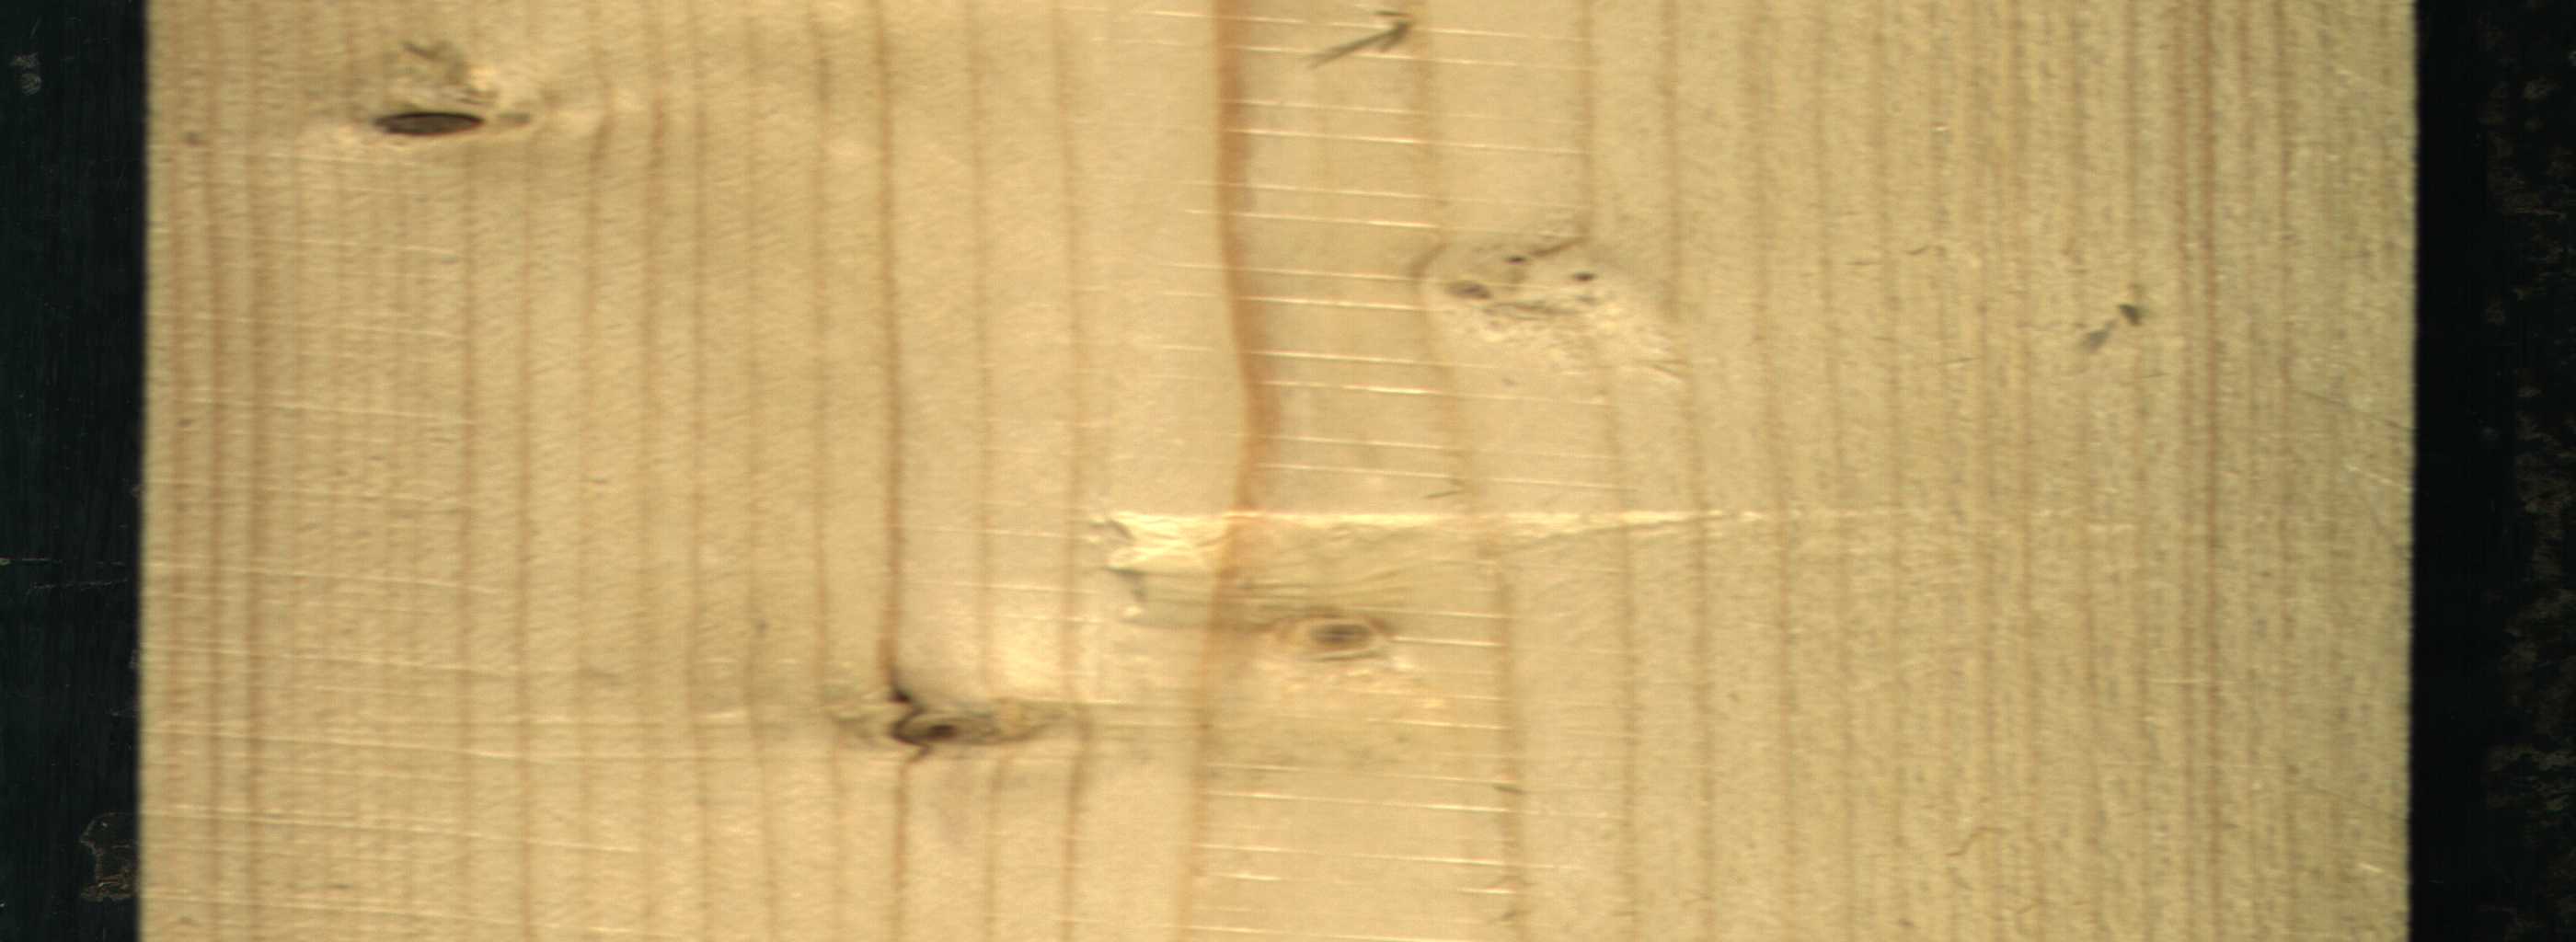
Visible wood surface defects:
Dead_Knot
Live_Knot
Live_Knot
Live_Knot
Live_Knot